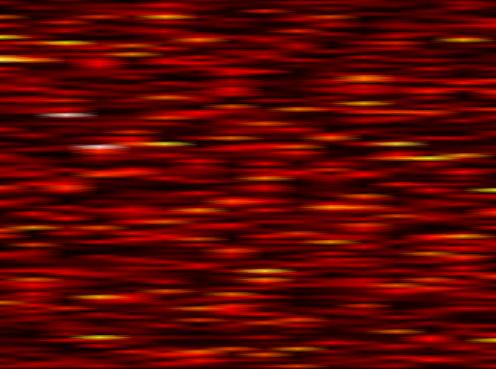
Label: WOLA